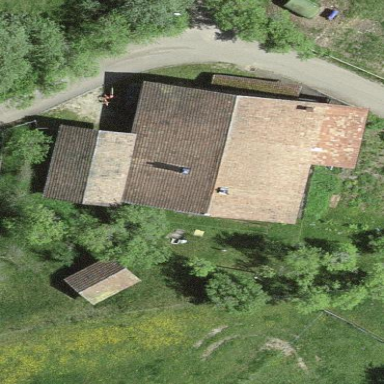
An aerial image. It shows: Farm building.